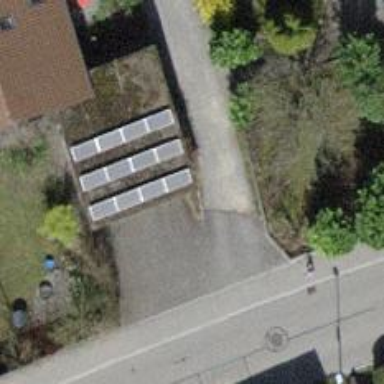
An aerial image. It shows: Garage building.